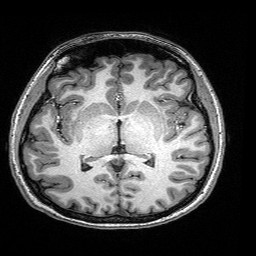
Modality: T1w
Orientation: coronal